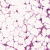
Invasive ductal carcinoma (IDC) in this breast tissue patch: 0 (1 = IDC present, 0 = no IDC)